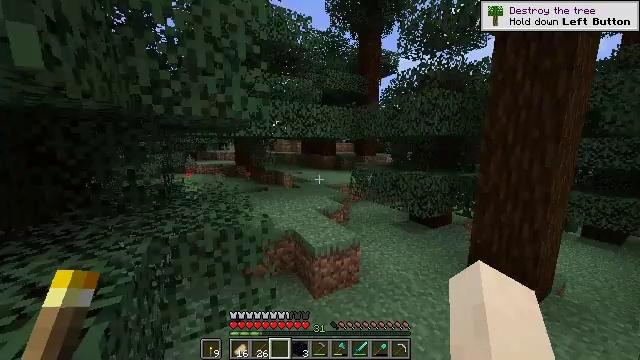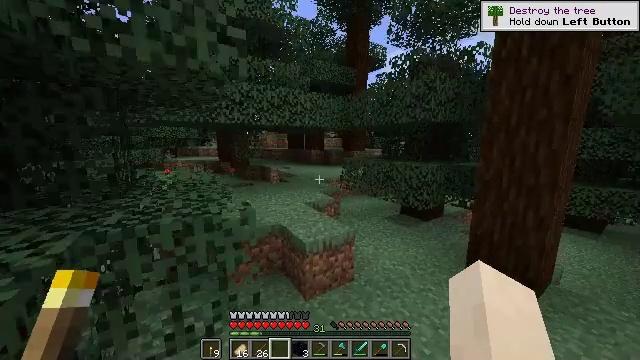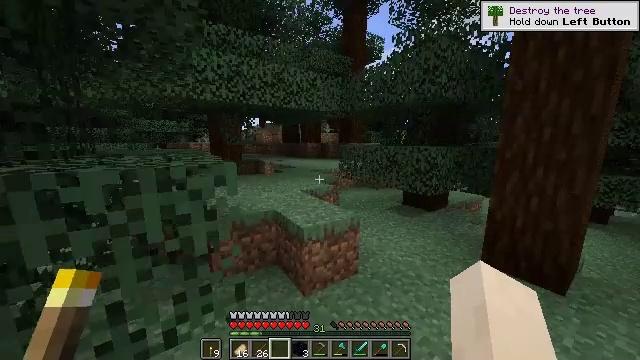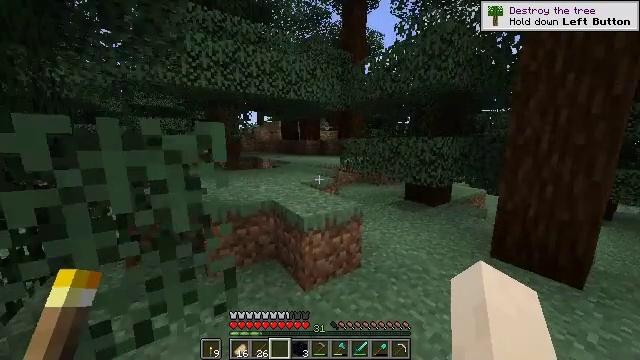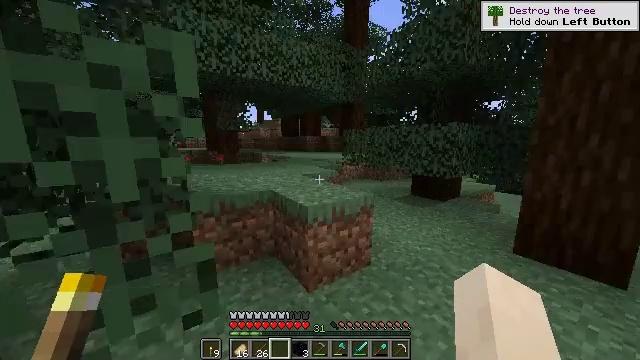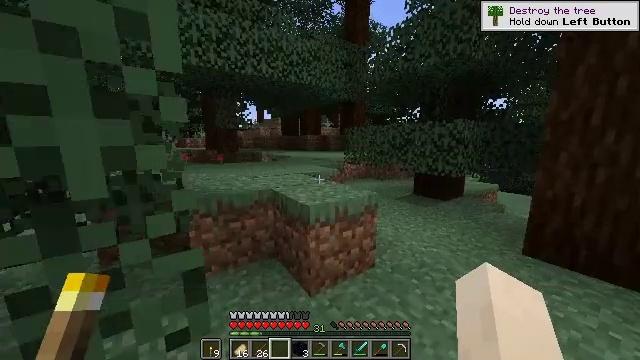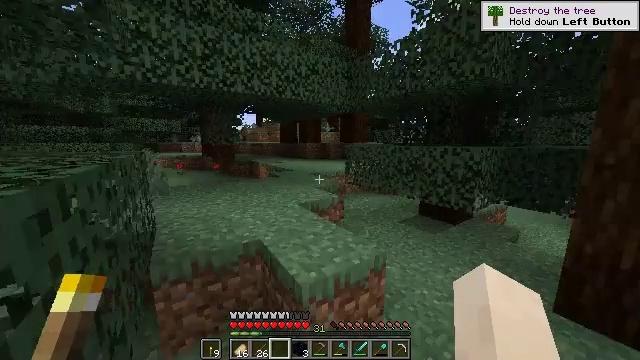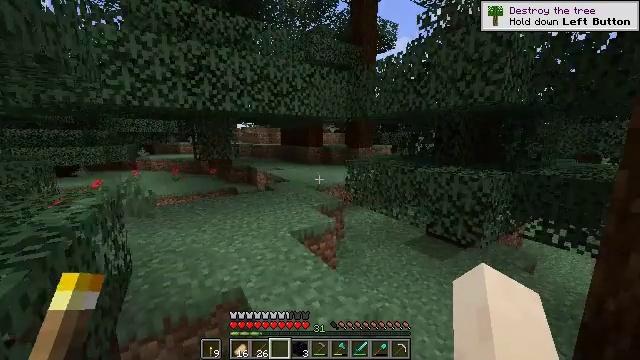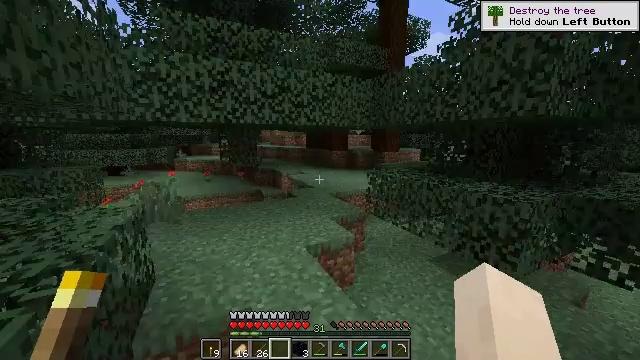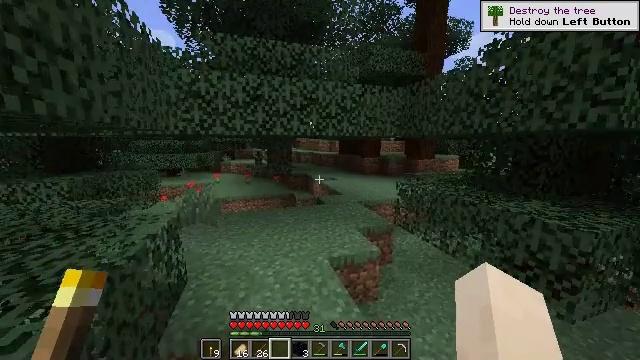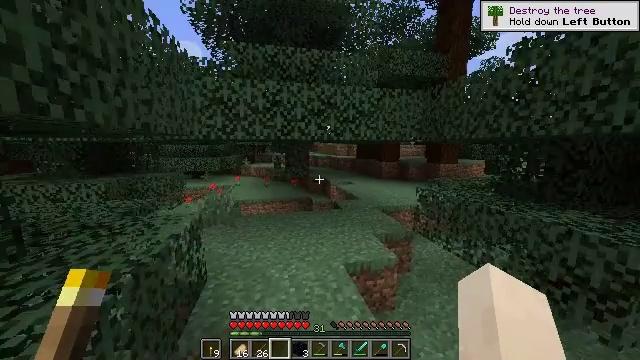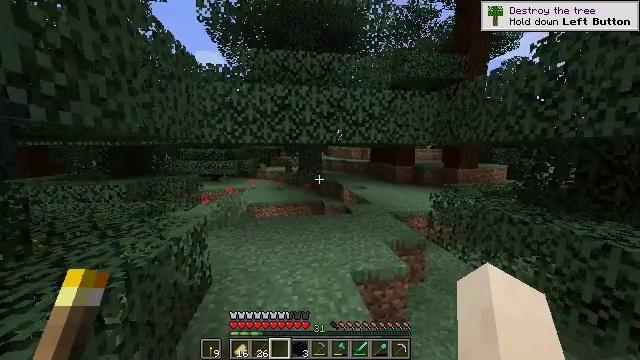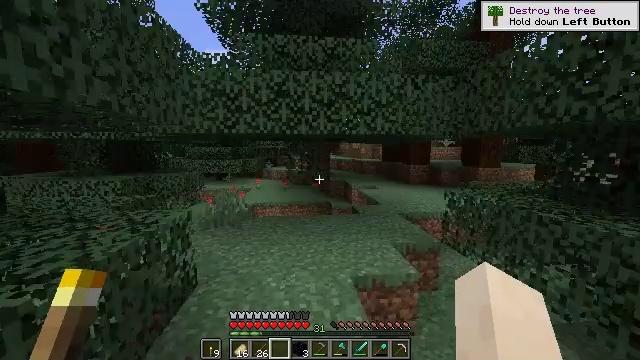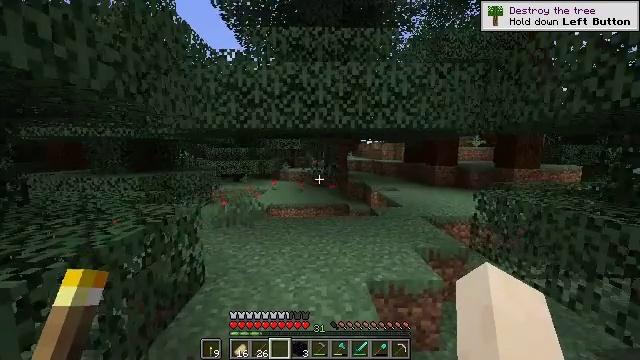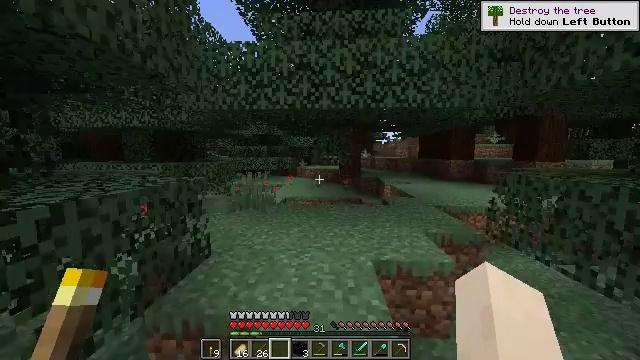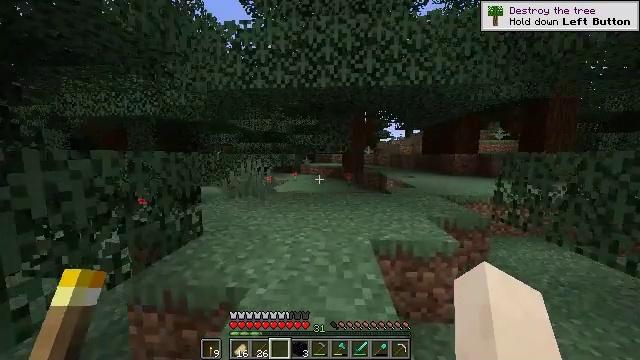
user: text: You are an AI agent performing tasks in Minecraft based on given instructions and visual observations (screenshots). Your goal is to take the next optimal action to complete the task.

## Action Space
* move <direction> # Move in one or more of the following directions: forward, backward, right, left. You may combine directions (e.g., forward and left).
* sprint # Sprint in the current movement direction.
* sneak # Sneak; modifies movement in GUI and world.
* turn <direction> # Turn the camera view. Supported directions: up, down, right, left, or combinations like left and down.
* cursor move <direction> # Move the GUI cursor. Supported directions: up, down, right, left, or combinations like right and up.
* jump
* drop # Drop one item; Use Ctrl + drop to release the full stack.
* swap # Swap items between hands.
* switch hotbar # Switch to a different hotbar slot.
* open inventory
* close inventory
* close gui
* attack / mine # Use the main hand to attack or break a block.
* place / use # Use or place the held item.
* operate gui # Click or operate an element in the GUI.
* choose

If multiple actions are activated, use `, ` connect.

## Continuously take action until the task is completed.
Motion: motion action
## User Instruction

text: Mine the large fern from the ground.
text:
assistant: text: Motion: move forward, turn right, jump
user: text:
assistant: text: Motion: move forward, turn right, jump
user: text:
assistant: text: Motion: move forward, jump
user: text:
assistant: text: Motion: move forward, sprint, jump
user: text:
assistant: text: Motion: move forward, sprint, jump
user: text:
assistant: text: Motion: move forward, sprint, jump
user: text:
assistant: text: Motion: move forward, sprint, turn left, jump
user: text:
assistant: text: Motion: move forward, sprint, turn left, jump
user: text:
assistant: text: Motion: move forward, sprint, turn left, jump
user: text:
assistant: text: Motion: move forward, turn left and up, jump
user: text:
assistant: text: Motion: move forward, turn left, jump
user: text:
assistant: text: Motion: move forward, turn left, jump
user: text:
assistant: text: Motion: move forward, turn left, jump
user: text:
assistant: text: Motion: move forward, turn left, jump
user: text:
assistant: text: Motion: move forward, turn left, jump
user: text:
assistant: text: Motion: move forward, jump
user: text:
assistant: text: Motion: move forward, jump
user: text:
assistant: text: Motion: move forward, sprint, jump
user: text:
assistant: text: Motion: move forward, sprint, turn right, jump
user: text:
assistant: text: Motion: move forward, sprint, turn right, jump
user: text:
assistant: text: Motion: move forward, sprint, turn right, jump
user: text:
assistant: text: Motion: move forward, turn right, jump
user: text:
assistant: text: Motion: move forward
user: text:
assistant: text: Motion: move forward
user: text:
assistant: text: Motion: move forward
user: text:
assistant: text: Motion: move forward
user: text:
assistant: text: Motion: move forward
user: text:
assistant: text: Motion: move forward
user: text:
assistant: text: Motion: move forward
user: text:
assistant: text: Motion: move forward